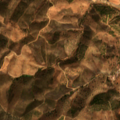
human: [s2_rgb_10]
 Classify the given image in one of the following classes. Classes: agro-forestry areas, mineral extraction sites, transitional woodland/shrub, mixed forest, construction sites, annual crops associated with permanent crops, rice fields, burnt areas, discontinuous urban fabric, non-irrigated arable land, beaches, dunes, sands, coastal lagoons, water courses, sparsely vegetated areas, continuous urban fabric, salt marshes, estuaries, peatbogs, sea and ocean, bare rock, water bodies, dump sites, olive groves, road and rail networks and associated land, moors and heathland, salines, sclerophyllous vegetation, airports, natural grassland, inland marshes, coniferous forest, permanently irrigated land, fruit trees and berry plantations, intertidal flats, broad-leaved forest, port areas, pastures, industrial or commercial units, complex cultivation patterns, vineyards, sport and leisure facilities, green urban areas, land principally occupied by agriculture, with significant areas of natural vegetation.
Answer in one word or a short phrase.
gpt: land principally occupied by agriculture, with significant areas of natural vegetation, broad-leaved forest, sclerophyllous vegetation, transitional woodland/shrub